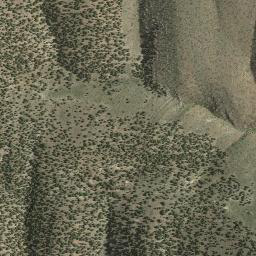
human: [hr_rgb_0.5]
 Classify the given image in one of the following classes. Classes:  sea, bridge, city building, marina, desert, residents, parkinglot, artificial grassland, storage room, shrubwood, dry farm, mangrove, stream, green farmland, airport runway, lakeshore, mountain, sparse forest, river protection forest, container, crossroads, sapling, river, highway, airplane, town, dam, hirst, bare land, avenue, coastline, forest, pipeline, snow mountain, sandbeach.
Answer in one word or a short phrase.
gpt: mountain